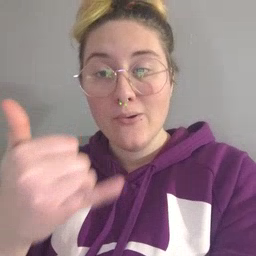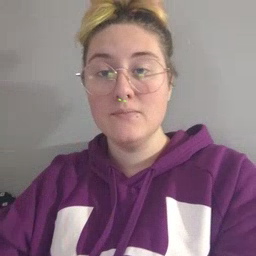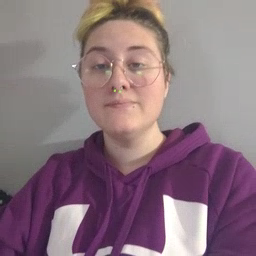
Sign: callonphone